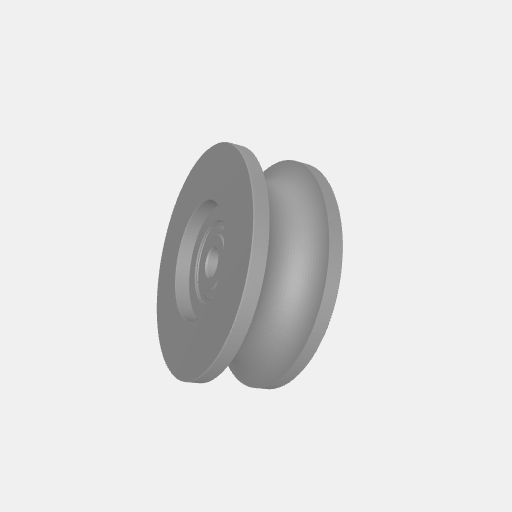
Part: UWheel4ID